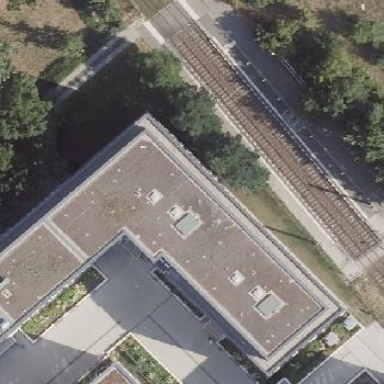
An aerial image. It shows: Platform for public transport with shelter. This platform is for trams and railways.